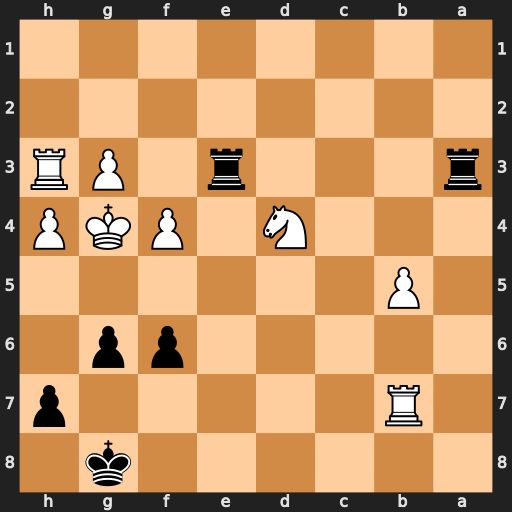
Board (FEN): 6k1/1R5p/5pp1/1P6/3N1PKP/r3r1PR/8/8
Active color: b
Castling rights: -
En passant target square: -
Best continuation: h5#